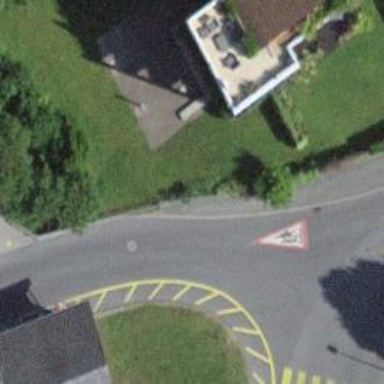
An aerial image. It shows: Kerb serving as barrier.